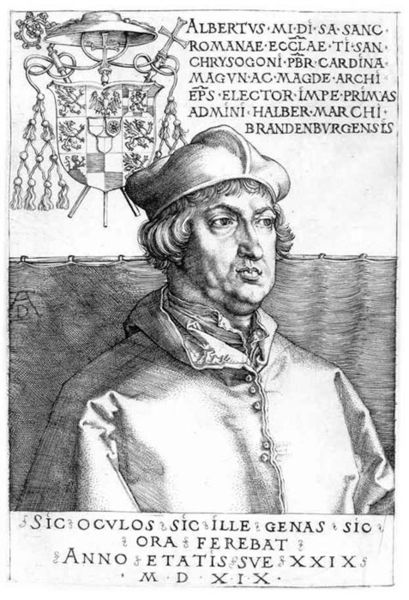
Titel: Kardinal Albrecht von Brandenburg (Der kleine Kardinal)
Künstler: Albrecht Dürer
Standort: Karlsruhe
Institution: Staatliche Kunsthalle Karlsruhe
Schlagwörter: dunkel, hand, himmel, kopf, mann, schatten, umhang, weiß, frisur, grau, haar, hintergrund, hut, hüte, licht, mund, nase, profil, schwarz, skizze, zeichnung, blick, rot, tuch, haube, hochformat, schachbrett, jacke, kappe, mütze, wand, augen, falten, geschichte, gesicht, kleidung, knoten, kragen, mensch, rahmen, bild, bildnis, hals, herr, portrait, porträt, signatur, vorhang, felder, kirche, auge, fransen, geistlicher, gewand, haare, kordeln, kutte, mantel, stoff, adel, händler, vater, kinn, knopf, kontrast, lippe, lippen, locken, potrait, renaissance, stock, kopfbedeckung, holzschnitt, schrift, wangen, papier, stab, fahne, backen, datierung, grafik, graphik, weis, rand, banner, flaage, bischof, curtain, hat, kaiser, papst, sword, white, black, collar, dick, hair, nose, ernst, inschrift, streng, büste, zahlen, print, screen, kordel, ad, knöpfe, jahreszahl, oberkörper, schild, buch, kreuz, seil, druck, druckgraphik, schnitt, schwarz-weiß, druckgrafik, monogramm, schraffur, radierung, schrafur, stich, kupfer, seite, illustration, schwert, schwerter, text, buchstaben, bürger, leinwand, helm, herrscher, kardinal, portrai, buchdruck, buchseite, jahr, wappen, barett, kreuze, halbprofil, doppelkinn, portät, man, troddel, priester, greif, luther, heiliger, eyes, schiene, troddeln, adelig, kaplan, gelehrter, löwe, schlüssel, dürer, persönlichkeit, kirchlich, siegel, hirtenstab, drawing, geknöpft, emblem, heilig, kupferstich, cape, black and white, gaze, cap, chin, coat, mouth, army, buttons, etching, schraffierung, wandbehang, cross, writing, krumm, kaputze, insignien, letters, sigel, quasten, römisch, nürnberg, kapuze, drape, geburt, person, anschlag, design, oculus, latein, lateinisch, graphi, professor, engraving, straffur, bat, martin, crest, regensburg, albrecht, albrecht dürer, reformation, katholisch, kreuzstab, shield, bischofsstab, albert, bartlos, schrit, evangelium, martin luther, albrecht von brandenburg, dürrer, kopg, ösen, thesen, reformator, mud, innschrift, cranach, albertus, anno, brandenburg, habsburger, lucas cranach, san, clothing, regenmantel, wittenberg, märz, pabst, kardinalshut, birett, albrecht dürrer, kupfertich, symbol, vohang, vorhangstange, alfred, roman, latin, romanae, latei, genas, schlau, roman numerals, bischofstab, serious, bommeln, weapon, bischofshut, ratsherr, wapen, date, camauro, wealthy, albertus magnus, geishct, drap, lt, a, sa, m, d, marthin luther, v, etatis, lateinische inschrift, ewappen, 1519, symbols, headdress, 1609, drucjk, short hair, mützes, title, nüprnberg, poirträt, kappa, 15th century, papbst, grapohik, kardinalshut#, albertvs, brandenburgensis, auserwählt, albert von brandenburg, kardinalö, üprfil, aslbert, albet, albetus, brandenburt, cshrift, estatis, albrec, ferebat, kardinal von brandenburg, signaut, sanc, alrecht dürer, bren, dürder, midi, sic, oculos, heraldry, heiliger albertus, ora, siganrtur, 19oo, mdxix, kröpfe, kradinal, düerer, ti, middi, romanea, ecclae, chrysogoni, kardinalswappen, knubbelkinn, soc, brandenburgisch